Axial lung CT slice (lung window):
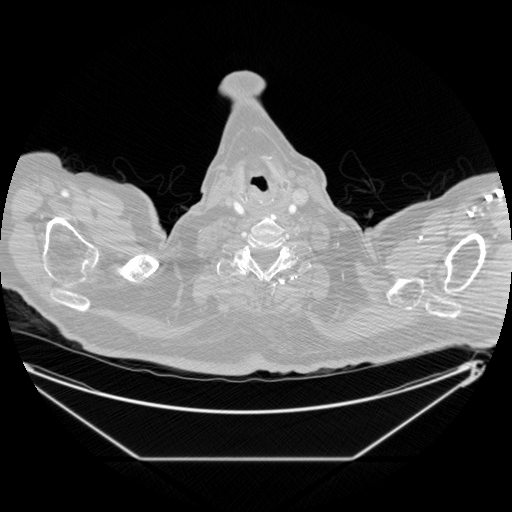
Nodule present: no